Question: I want a simple predicate that returns me all the groups which have mode = 0 and the mode of the enrollments in the group = 0
To be precise i need a predicate to access the nested object properties.
Somehow a predicate like:
'''
[NSPredicate predicateWithFormat:@"mode = 0 AND enrollments.Enrollment.mode = 0"]
'''
the above predicate is wrong and obviously doesn't work.
I have given a go to the following predicate too but been unsuccessful.
'''
[NSPredicate predicateWithFormat:@"mode = 0 AND ALL ( SUBQUERY(enrollments,$varEnrollment,$varEnrollment.mode = 0))"]
'''
I need result which contains all groups that are active (group.mode = 0) AND with all enrollee's that are active (enrolles.mode = 0)
but for me this predicate doesn't work.

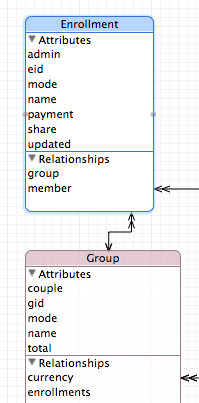
Answer: From your question and the comments I that you want
'''
[NSPredicate predicateWithFormat:@"mode = 0 AND (ALL enrollments.mode = 0)"]
'''
It seems that the ALL aggregate does not work. It throws
'''
'NSInvalidArgumentException', reason: 'Unsupported predicate (null)'
'''
as @yunas noticed. This has also been noticed previously, e.g.
- <URL>
On the other hand, the ANY aggregate works just fine. So as a , one can replace ALL with an equivalent ANY expression:
'''
[NSPredicate predicateWithFormat:@"mode = 0 AND NOT(ANY enrollments.mode != 0)"];
'''
And this actually works (I have tested it)!
During the discussion it has become clear that yunas wants to display a table with one row for each group with mode=0, and within the table row display all enrollments of that group with mode=0.
Find all admissible groups first with the method given above. For each row (in 'cellForRowAtIndexPath:') filter the enrollments for that group and draw the cell.
Fetch all enrollments and sort them by group. This requires only one fetch request, but the result is not so suitable as table view data source. The fetch request would look like this:
'''
NSFetchRequest *request = [NSFetchRequest fetchRequestWithEntityName:@"Enrollment"];
NSPredicate *predicate = [NSPredicate predicateWithFormat:@"mode = 0 AND group.mode = 0"];
request.predicate = predicate;
NSSortDescriptor *sort1 = [NSSortDescriptor sortDescriptorWithKey:@"group.name" ascending:YES];
NSSortDescriptor *sort2 = [NSSortDescriptor sortDescriptorWithKey:@"share" ascending:YES];
request.sortDescriptors = [NSArray arrayWithObjects:sort1, sort2, nil];
'''